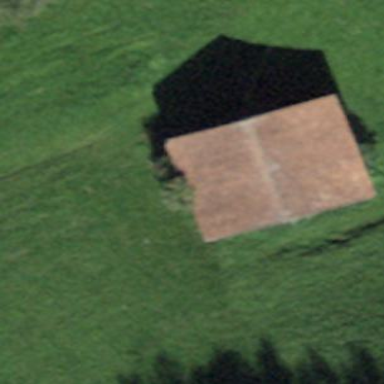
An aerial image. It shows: Barn.